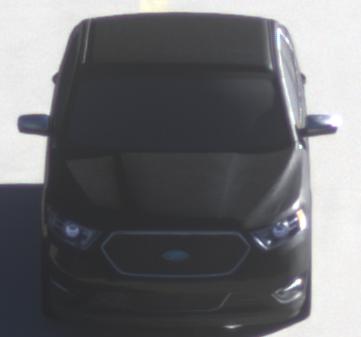
Make: Ford
Model: Taurus
Detailed model: SHO
Model produced from: 2012
Model produced until: 2019
Doors: 4
Color: black
Road condition: dry road
Daytime: sunrise or sunset
Contrast: medium contrast